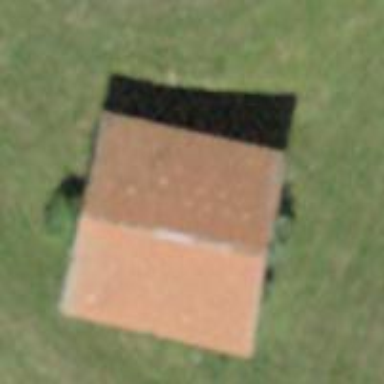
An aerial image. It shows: Shed building.